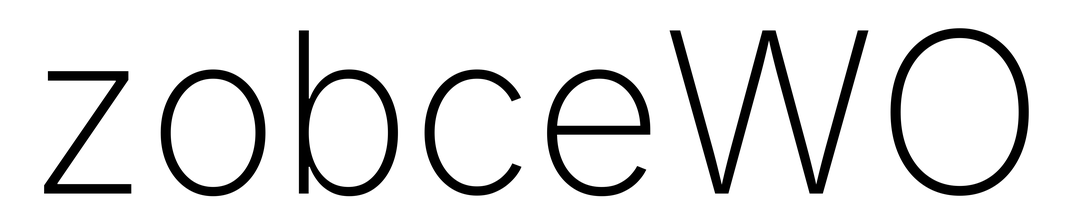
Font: Inter_ExtraLight